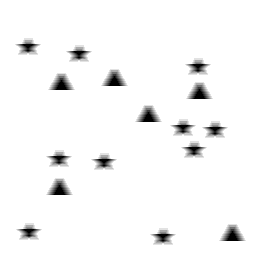
Squares: 0
Triangles: 6
Stars: 10
Total shapes: 16